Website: bh-photo
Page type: review-order
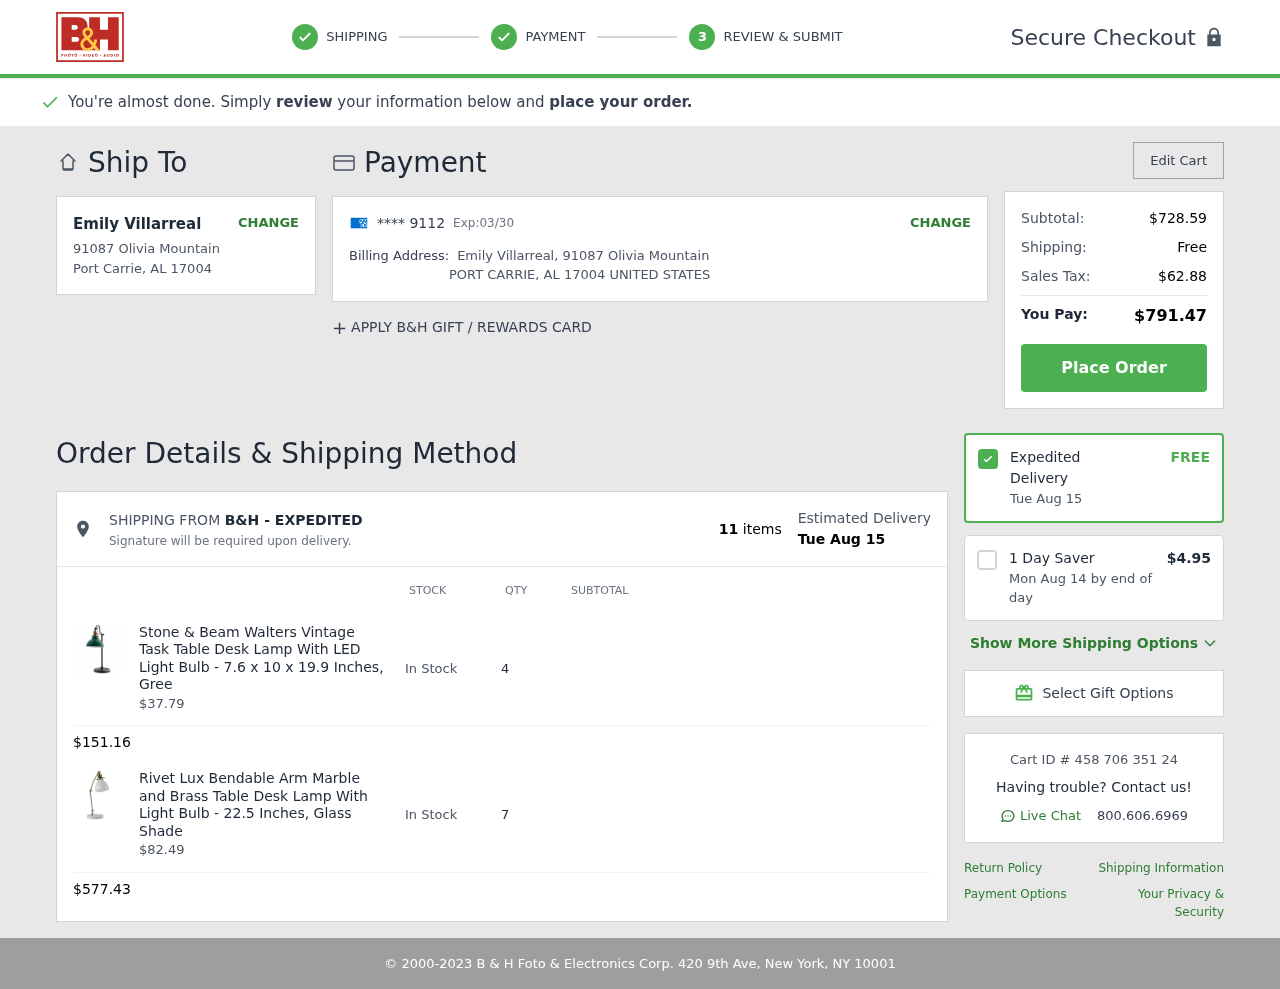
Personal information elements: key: PII_CARD_EXPIRY
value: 03/30
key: PII_CARD_LAST4
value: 9112
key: PII_CITY
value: Port Carrie
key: PII_COUNTRY
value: UNITED STATES
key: PII_FULLNAME
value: Emily Villarreal
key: PII_POSTCODE
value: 17004
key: PII_STATE_ABBR
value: AL
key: PII_STREET
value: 91087 Olivia Mountain
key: PII_STREET2
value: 91087 Olivia Mountain
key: PII_FULLNAME2
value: Emily Villarreal
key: PII_CITY2
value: PORT CARRIE
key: PII_STATE_ABBR2
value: AL
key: PII_POSTCODE_FULL
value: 17004
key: PII_POSTCODE_NUMERIC
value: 17004
Product elements: key: PRODUCT1_NAME
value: Stone & Beam Walters Vintage Task Table Desk Lamp With LED Light Bulb - 7.6 x 10 x 19.9 Inches, Gree
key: PRODUCT1_PRICE
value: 37.79
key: PRODUCT1_QUANTITY
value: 4
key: PRODUCT2_NAME
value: Rivet Lux Bendable Arm Marble and Brass Table Desk Lamp With Light Bulb - 22.5 Inches, Glass Shade
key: PRODUCT2_PRICE
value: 82.49
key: PRODUCT2_QUANTITY
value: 7
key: PRODUCT1_SUBTOTAL
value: $151.16
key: PRODUCT2_SUBTOTAL
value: $577.43
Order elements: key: ORDER_SUBTOTAL
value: $728.59
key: ORDER_SHIPPING_COST
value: Free
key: ORDER_TAX
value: $62.88
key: ORDER_TOTAL
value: $791.47
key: ORDER_NUM_ITEMS
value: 11 items
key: ORDER_DELIVERY_DATE
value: Tue Aug 15
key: ORDER_DELIVERY_DATE2
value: Tue Aug 15
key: ORDER_DELIVERY_DATE_ALT
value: Mon Aug 14 by end of day
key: ORDER_EXPEDITED_SHIPPING
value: $4.95
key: ORDER_ID
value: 458 706 351 24